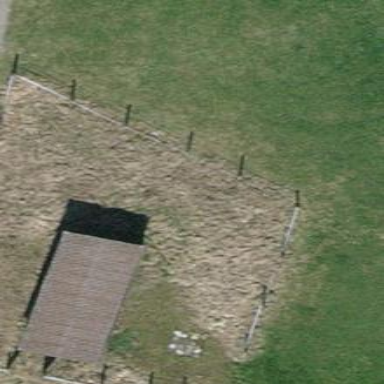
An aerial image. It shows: Fence.